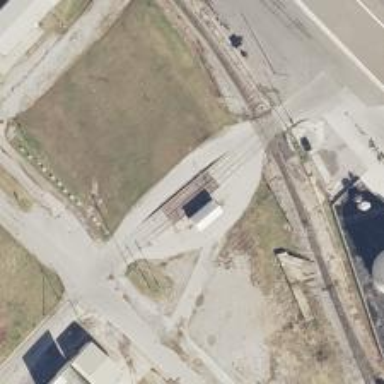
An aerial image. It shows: Weighbridge facility.